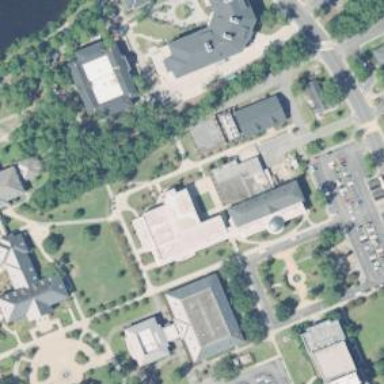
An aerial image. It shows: University building.